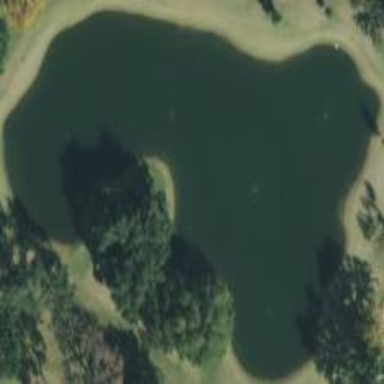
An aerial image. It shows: Picturesque scene of golf course with lateral water hazard.